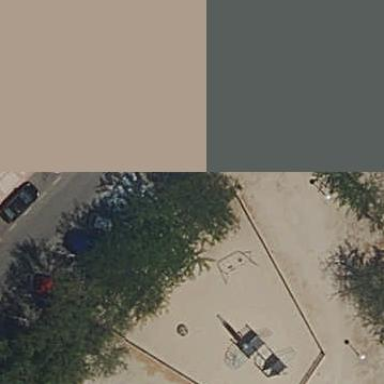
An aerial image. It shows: Playground area for leisure land.